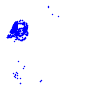
Particle: kaon